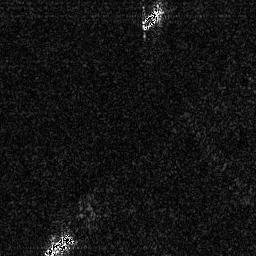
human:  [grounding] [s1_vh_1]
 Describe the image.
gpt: In the satellite image, there is  <ref>1 medium ship </ref> <box>[[16, 90, 28, 99, 0]]</box> located at bottom left,  <ref>1 medium ship </ref> <box>[[54, 1, 64, 11, 0]]</box> located at top.